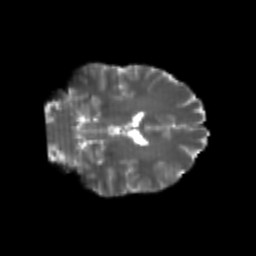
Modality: T2w
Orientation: coronal
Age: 21
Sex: female
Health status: healthy
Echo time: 0.074 s